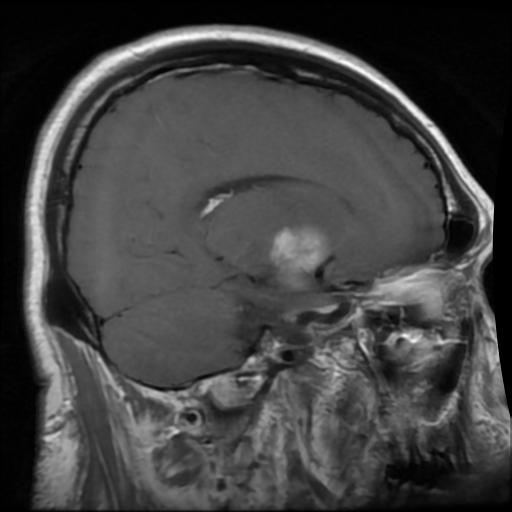
Label: pituitary